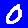
Digit: 0